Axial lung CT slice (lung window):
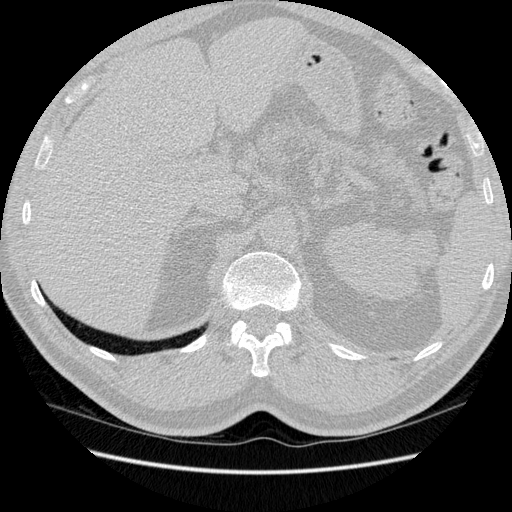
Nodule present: no